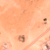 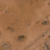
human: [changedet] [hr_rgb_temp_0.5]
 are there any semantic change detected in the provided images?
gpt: Nothing has changed in this area.